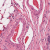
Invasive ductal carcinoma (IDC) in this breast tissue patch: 1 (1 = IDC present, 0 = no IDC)